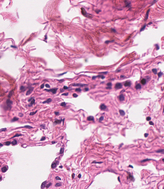
Tumor epithelial tissue: no
Tumor-associated stroma tissue: no
Normal tissue: yes